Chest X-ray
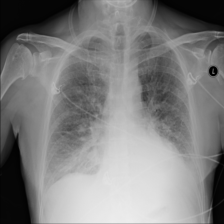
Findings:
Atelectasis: positive
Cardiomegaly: negative
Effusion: positive
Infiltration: positive
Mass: negative
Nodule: negative
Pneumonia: negative
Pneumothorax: negative
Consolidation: negative
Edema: positive
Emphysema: negative
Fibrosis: negative
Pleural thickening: negative
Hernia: negative